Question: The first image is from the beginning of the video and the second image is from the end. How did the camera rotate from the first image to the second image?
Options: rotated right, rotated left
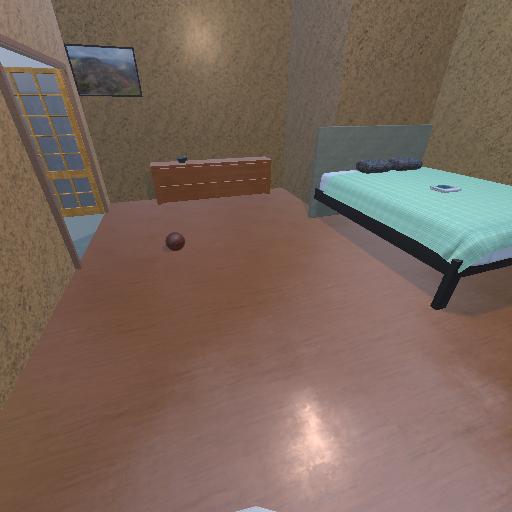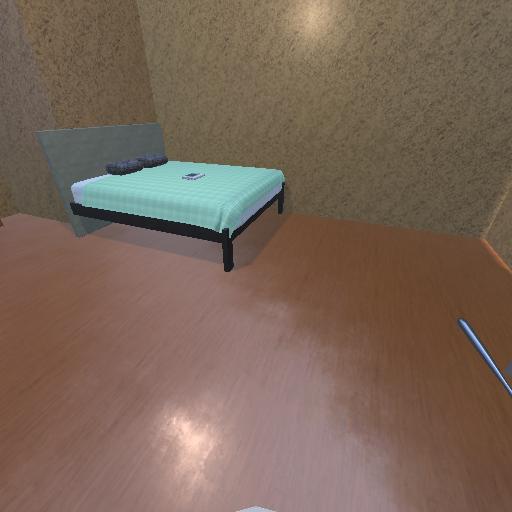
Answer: rotated right